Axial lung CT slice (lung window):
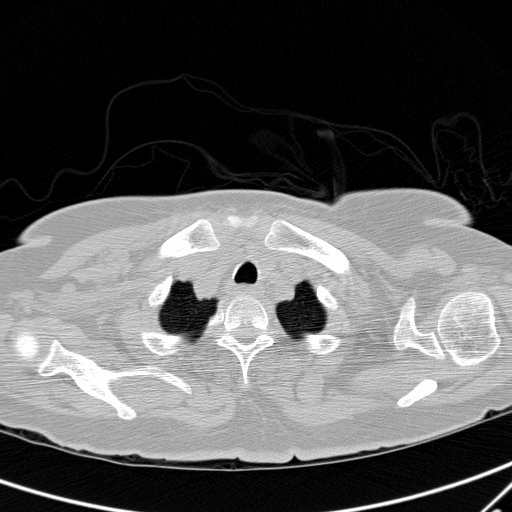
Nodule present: no